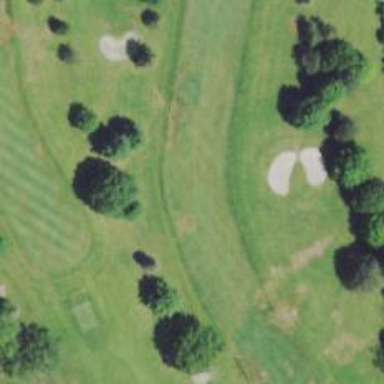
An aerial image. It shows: Golf hole.